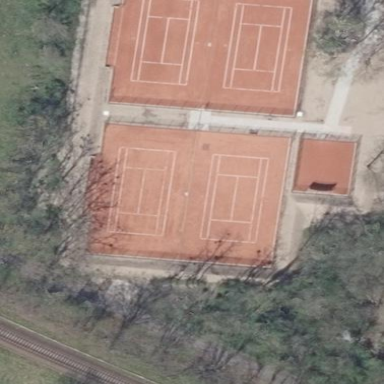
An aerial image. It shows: Tennis court on pitch designated for leisure land.